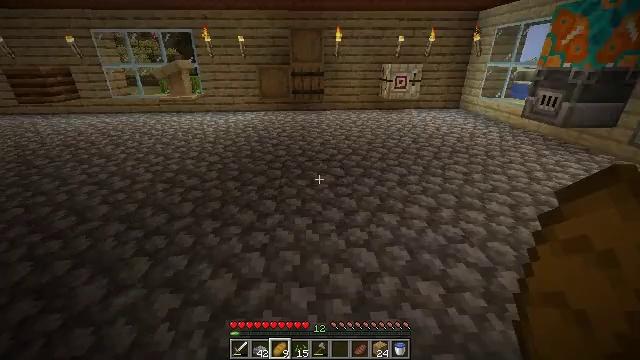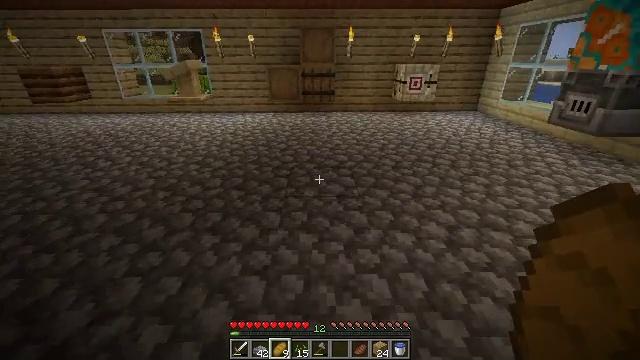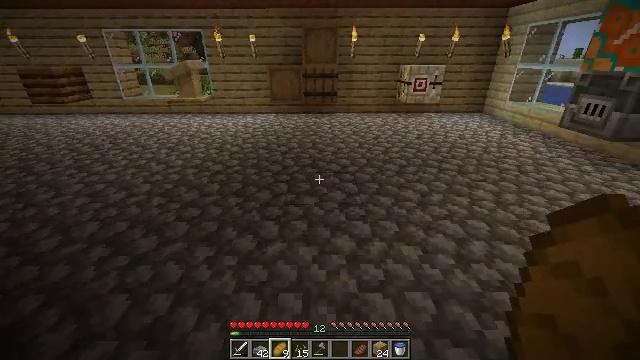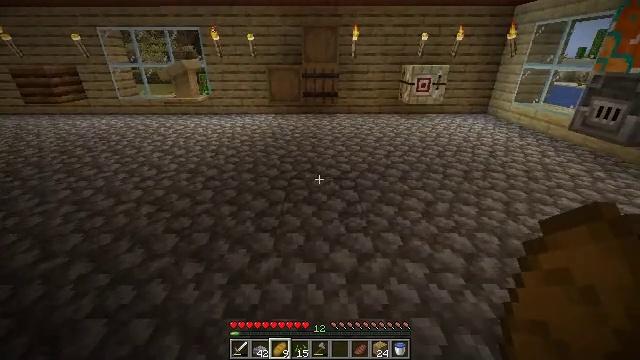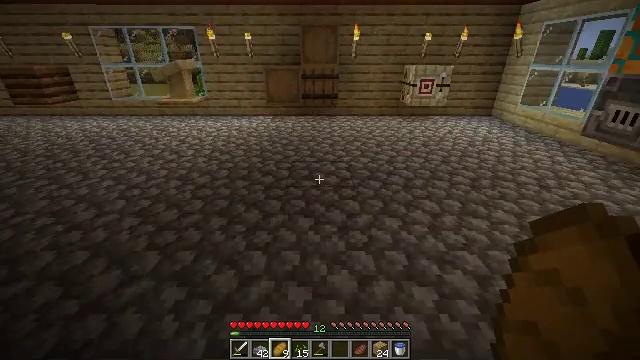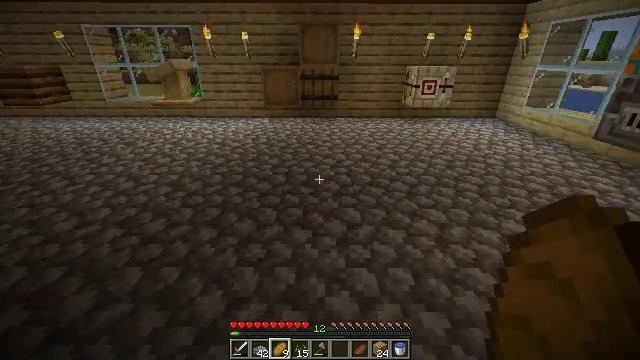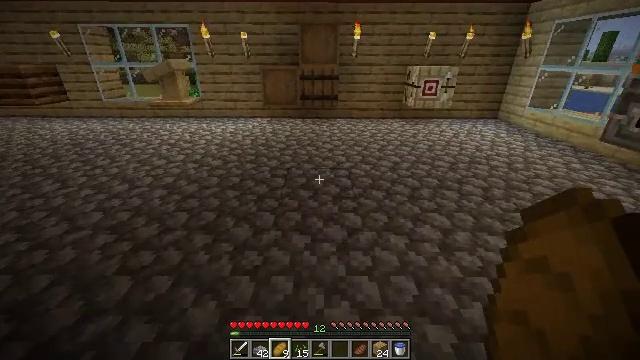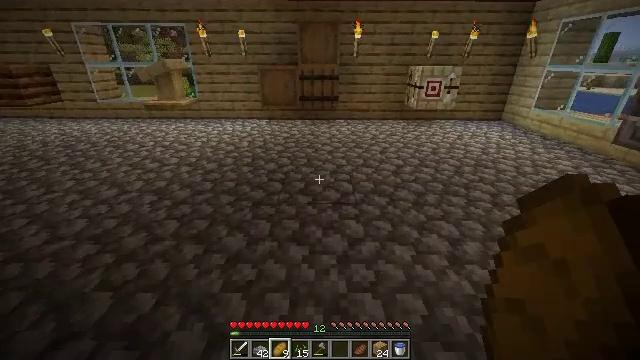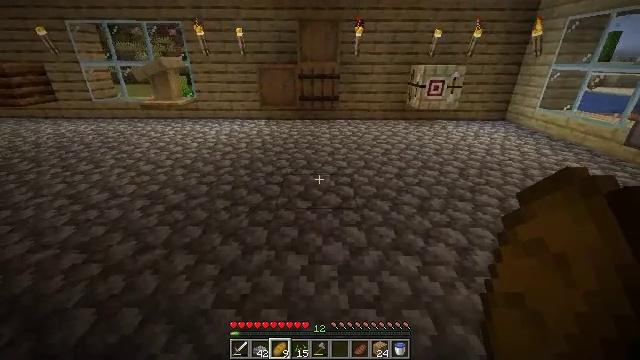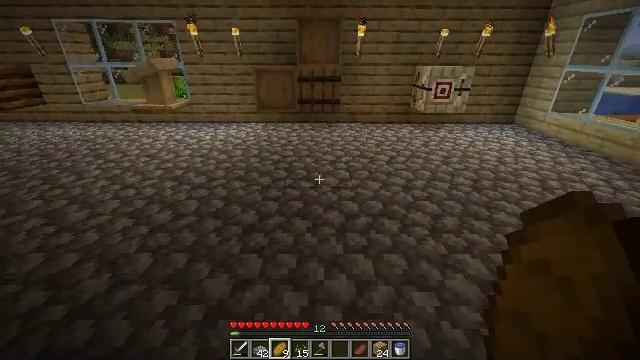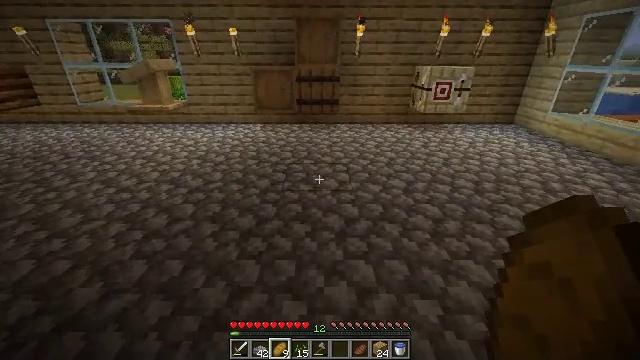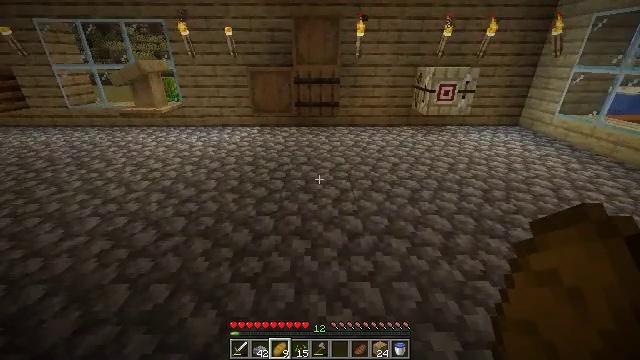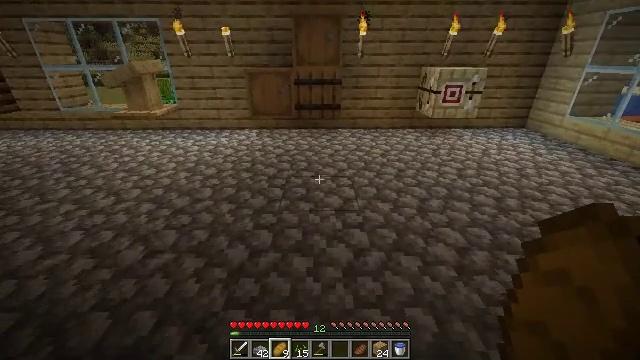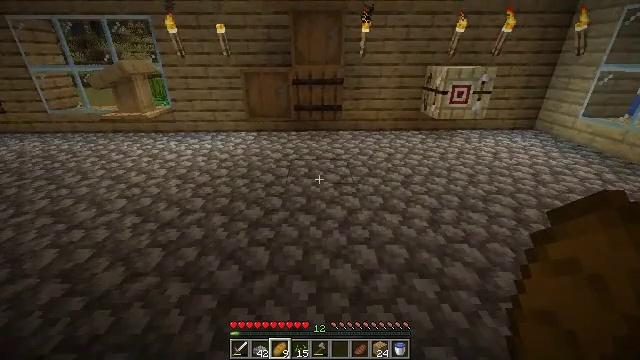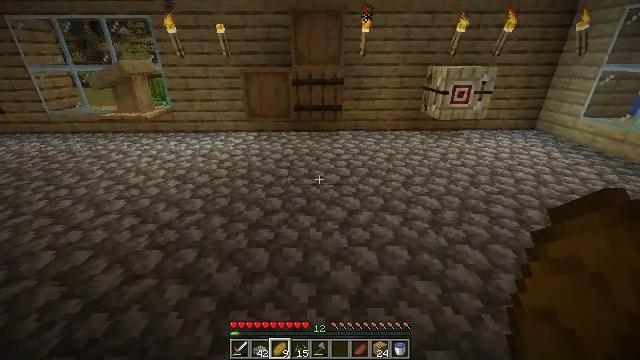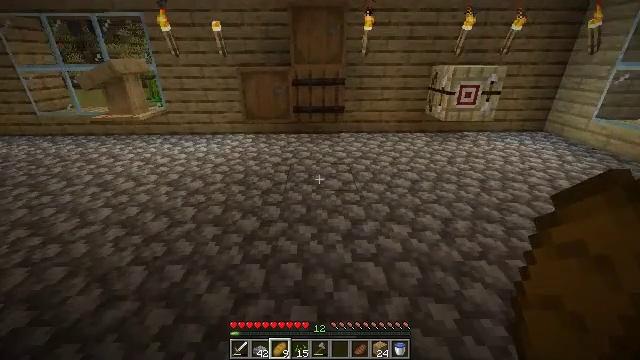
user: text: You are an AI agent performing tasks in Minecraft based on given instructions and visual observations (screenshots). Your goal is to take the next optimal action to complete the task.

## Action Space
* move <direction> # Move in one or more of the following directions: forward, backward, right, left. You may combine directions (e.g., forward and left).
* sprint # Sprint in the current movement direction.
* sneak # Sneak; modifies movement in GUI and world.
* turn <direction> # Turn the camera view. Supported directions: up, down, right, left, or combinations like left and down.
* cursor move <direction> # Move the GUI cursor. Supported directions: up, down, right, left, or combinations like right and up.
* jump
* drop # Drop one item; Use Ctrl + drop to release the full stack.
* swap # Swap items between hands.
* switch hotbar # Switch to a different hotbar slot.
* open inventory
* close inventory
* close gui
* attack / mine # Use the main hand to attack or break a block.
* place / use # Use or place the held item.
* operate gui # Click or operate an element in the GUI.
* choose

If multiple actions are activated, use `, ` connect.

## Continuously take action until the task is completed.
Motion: motion action
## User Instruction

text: Demolish the cobblestone slab for reuse.
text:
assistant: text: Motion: move forward, turn left
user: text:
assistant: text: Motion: move forward
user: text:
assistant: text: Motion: move forward
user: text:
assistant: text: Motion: move forward
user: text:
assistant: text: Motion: move forward
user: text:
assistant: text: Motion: move forward
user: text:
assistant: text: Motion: move forward
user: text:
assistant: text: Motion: move forward
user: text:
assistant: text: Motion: move forward
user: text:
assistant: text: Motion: move forward
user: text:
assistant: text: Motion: move forward
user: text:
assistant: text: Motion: move forward
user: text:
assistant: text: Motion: move forward
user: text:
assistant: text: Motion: move forward
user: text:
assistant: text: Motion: move forward
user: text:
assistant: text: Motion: move forward
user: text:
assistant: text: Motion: move forward
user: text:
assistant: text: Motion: move forward
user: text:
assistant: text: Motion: move forward
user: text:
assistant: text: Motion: move forward
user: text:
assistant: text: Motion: move forward
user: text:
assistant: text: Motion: move forward
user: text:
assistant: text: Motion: move forward
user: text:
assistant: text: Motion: no_op
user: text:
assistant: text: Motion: no_op
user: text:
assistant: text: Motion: no_op
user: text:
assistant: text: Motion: no_op
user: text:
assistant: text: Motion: no_op
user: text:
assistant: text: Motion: no_op
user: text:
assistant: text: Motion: no_op